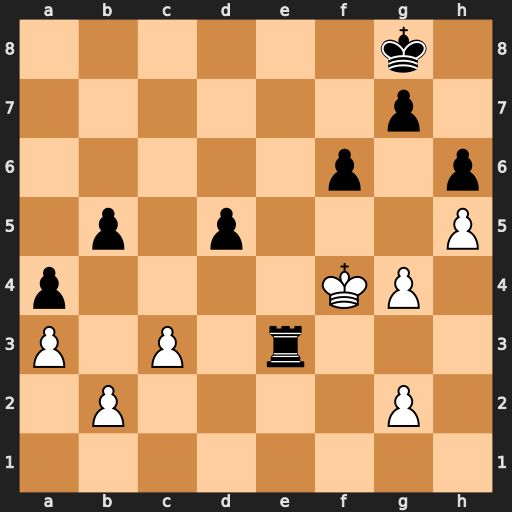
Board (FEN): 6k1/6p1/5p1p/1p1p3P/p4KP1/P1P1r3/1P4P1/8
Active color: w
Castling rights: -
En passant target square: -
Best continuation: Kxe3 Kf7 Kd4 Ke6 Kc5